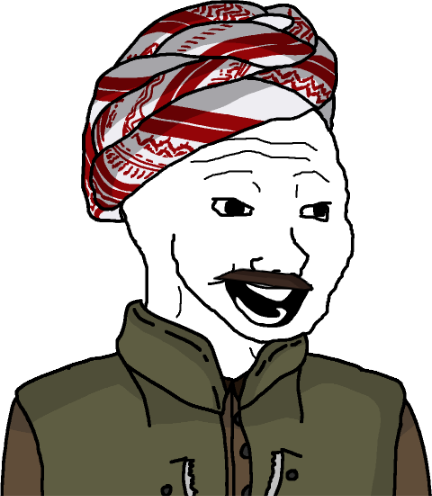
Label: 5_Bloomer